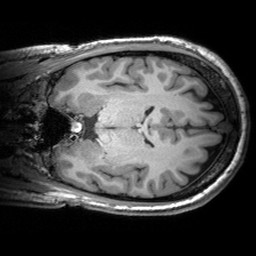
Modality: T1w
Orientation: coronal
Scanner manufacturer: siemens
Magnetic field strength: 3 T
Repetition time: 2.53 s
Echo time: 0.00299 s